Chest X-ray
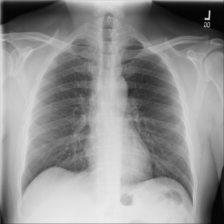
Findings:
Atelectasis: negative
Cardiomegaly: negative
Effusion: negative
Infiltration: negative
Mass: negative
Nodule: negative
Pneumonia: negative
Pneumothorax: negative
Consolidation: negative
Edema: negative
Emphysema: negative
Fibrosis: negative
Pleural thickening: negative
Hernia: negative